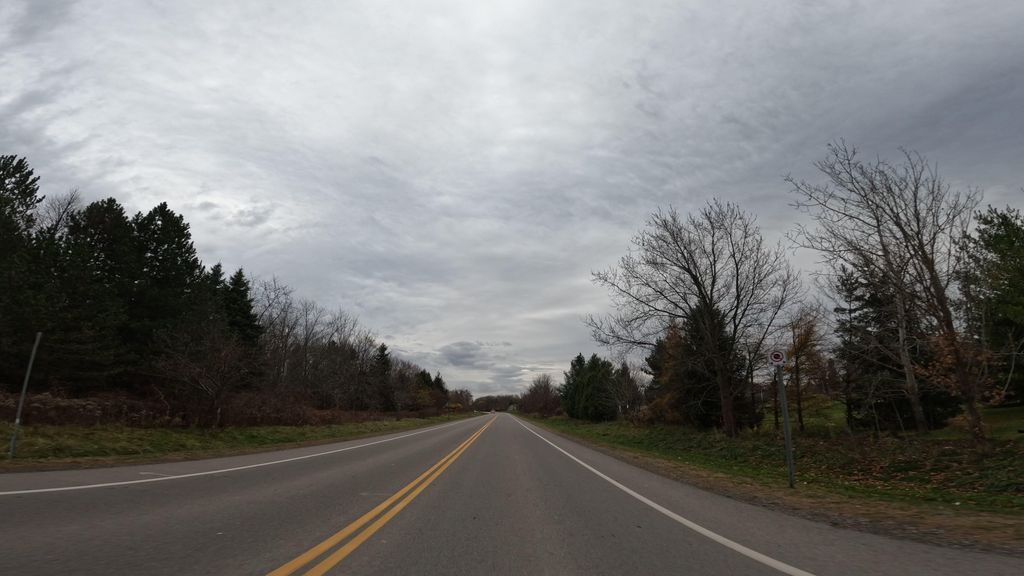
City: hamilton